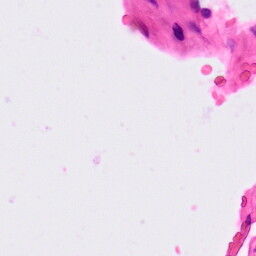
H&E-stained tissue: Lung